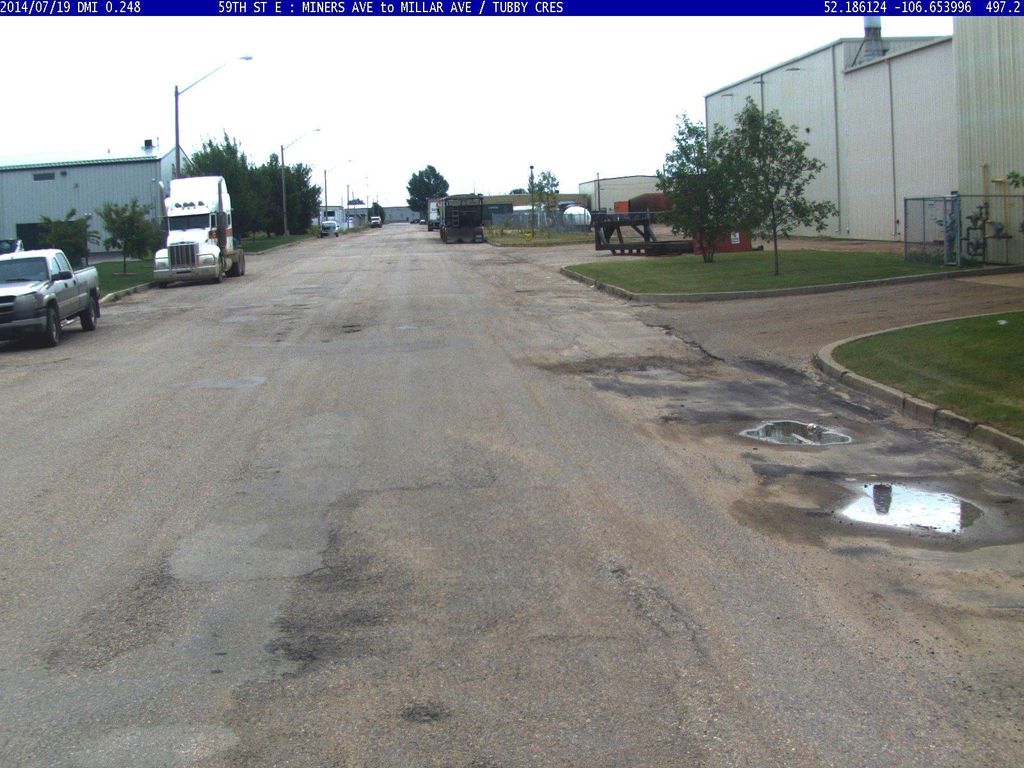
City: saskatoon